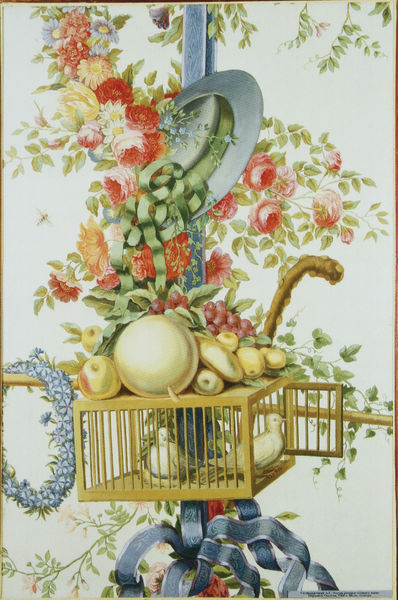
Titel: Studie für die Wandbemalung des Paradeschlafzimmers
Künstler: Anatoli Treskin
Standort: St. Petersburg
Institution: Schloss Pawlowsk
Schlagwörter: blau, blätter, gemälde, laub, schatten, vogel, weiß, aquarell, gelb, grün, blume, blumen, bunt, holz, hut, licht, orange, tür, blüte, blüten, obst, rose, rosen, rot, ornament, schleife, band, knoten, taube, öl, vögel, zweige, flach, gitter, paar, pflanze, pflanzen, schleifen, stock, früchte, gemüse, stilleben, stillleben, apfel, äpfel, farbig, stab, naiv, dekoration, tapete, masche, pärchen, offen, tauben, kranz, öffnung, stäbe, pfingstrosen, blumenkranz, kränze, wanderstab, wanderstock, gebinde, käfig, vogelbauer, vogelkäfig, voliere, bänder, vorlage, öffnen, türchen, rün, schleifeen, vöel